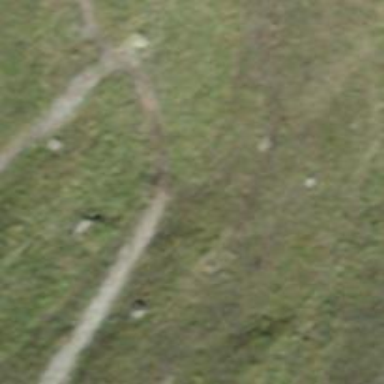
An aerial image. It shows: Unpaved path.